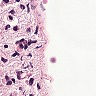
Metastatic tissue present: yes